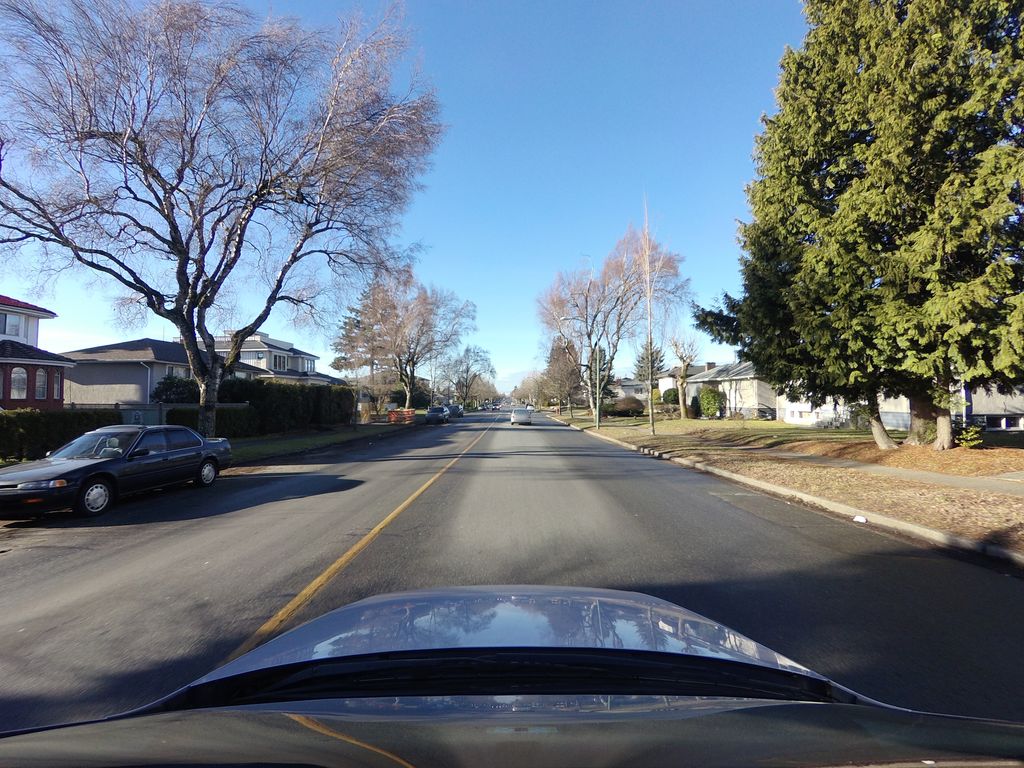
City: vancouver